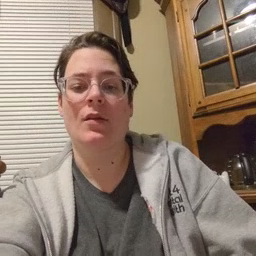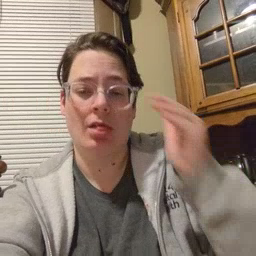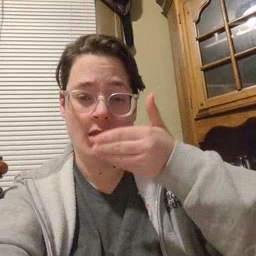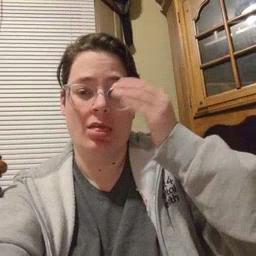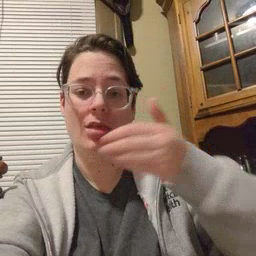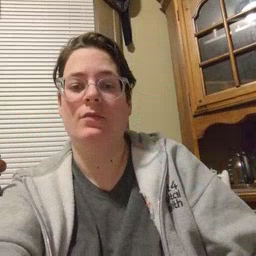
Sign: sleepy